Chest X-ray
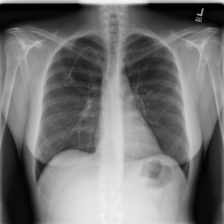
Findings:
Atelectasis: negative
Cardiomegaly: negative
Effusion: negative
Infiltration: negative
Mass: negative
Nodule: negative
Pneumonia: negative
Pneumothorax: negative
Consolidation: negative
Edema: negative
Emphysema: negative
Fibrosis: negative
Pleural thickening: negative
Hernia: negative